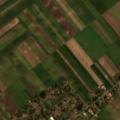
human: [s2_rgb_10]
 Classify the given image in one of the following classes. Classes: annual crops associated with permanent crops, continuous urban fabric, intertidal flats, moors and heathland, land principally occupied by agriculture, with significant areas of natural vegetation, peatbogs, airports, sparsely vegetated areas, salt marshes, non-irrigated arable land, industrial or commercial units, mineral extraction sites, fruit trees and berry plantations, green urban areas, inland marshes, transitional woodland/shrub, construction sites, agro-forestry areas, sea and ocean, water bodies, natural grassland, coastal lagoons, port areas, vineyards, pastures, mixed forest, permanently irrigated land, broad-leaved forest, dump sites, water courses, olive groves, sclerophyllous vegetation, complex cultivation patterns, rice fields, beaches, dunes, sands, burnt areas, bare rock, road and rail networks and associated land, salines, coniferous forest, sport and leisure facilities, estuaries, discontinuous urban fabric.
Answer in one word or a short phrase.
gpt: discontinuous urban fabric, non-irrigated arable land